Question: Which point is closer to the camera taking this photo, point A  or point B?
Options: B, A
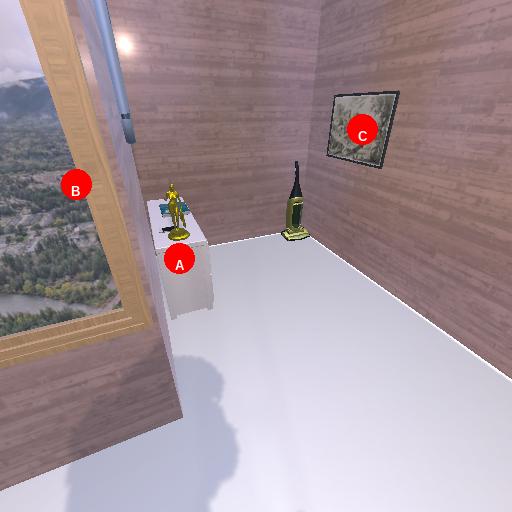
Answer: B